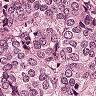
Metastatic tissue present: yes